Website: home-depot
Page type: payment
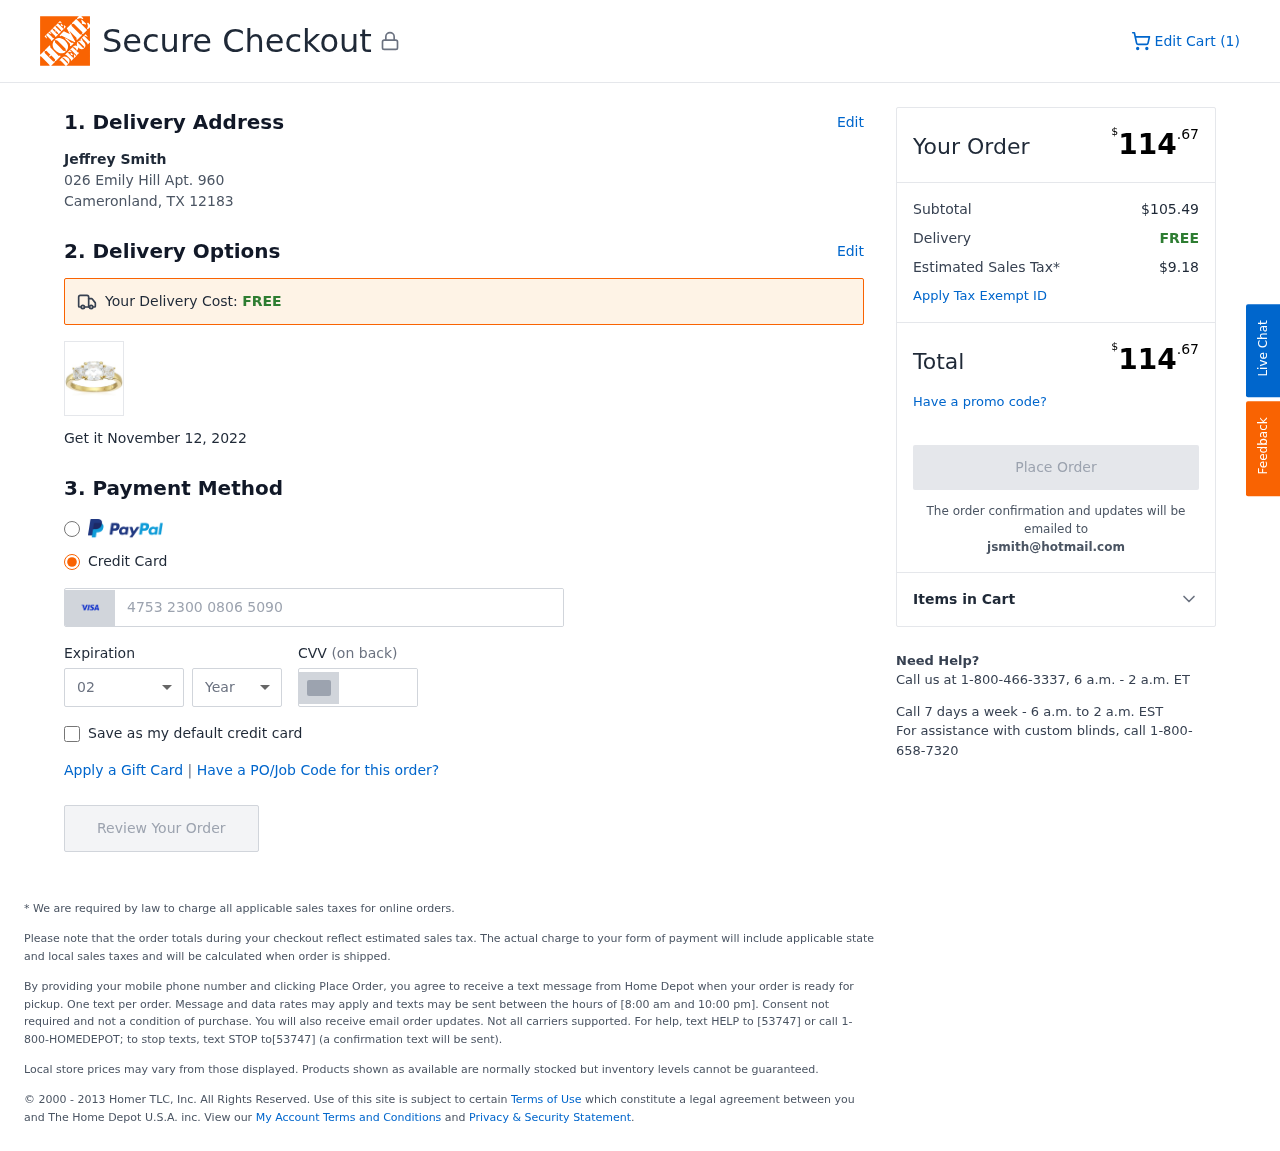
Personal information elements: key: PII_CARD_CVV
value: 425
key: PII_CARD_EXPIRY_MONTH
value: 02
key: PII_CARD_EXPIRY_YEAR
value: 28
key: PII_CARD_NUMBER
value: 4753 2300 0806 5090
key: PII_CITY_STATE_ZIP
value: Cameronland, TX 12183
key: PII_EMAIL
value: jsmith@hotmail.com
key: PII_FULLNAME
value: Jeffrey Smith
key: PII_STREET
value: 026 Emily Hill Apt. 960
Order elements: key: ORDER_NUM_ITEMS
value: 1
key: ORDER_DELIVERY_DATE
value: November 12, 2022
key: ORDER_TOTAL
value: $114.67
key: ORDER_SUBTOTAL
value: $105.49
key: ORDER_SHIPPING_COST
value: FREE
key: ORDER_TAX
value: $9.18